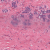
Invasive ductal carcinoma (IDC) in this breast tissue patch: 0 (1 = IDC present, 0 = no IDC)